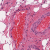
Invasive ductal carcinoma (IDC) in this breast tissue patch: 0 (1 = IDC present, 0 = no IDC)